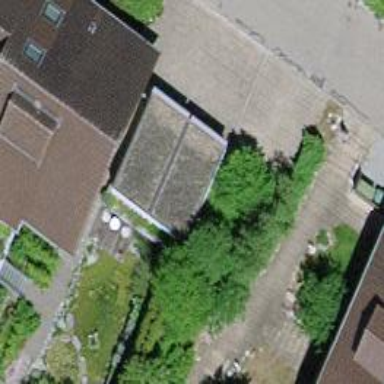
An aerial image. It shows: Garage.